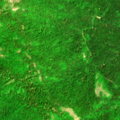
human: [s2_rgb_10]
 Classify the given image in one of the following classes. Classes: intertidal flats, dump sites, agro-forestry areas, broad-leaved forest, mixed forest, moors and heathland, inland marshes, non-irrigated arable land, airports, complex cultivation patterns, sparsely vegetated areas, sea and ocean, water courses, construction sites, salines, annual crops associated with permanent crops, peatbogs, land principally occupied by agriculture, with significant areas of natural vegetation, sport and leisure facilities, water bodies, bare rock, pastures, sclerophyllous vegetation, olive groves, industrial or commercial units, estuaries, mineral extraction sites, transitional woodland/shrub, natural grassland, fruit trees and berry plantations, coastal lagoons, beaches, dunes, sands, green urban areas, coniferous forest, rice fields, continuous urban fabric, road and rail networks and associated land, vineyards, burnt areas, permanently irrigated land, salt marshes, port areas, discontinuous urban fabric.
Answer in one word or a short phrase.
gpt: broad-leaved forest